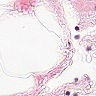
Metastatic tissue present: no